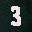
Label: 3